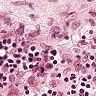
Metastatic tissue present: no